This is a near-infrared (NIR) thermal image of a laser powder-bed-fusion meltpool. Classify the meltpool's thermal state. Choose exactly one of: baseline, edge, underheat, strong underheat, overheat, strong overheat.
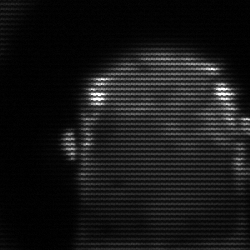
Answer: baseline